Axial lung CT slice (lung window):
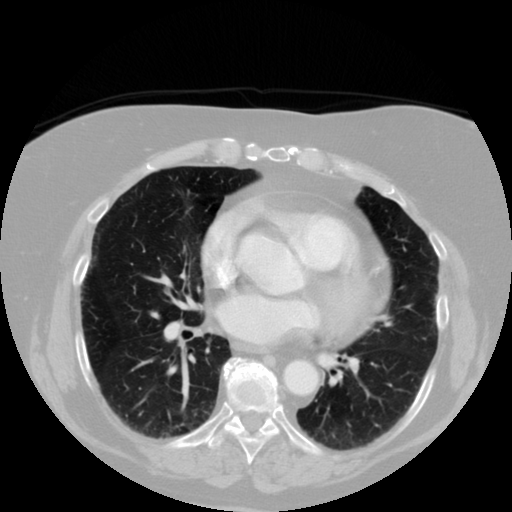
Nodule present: no